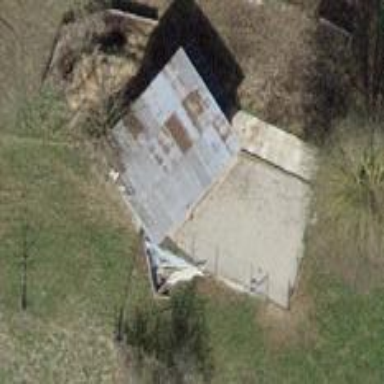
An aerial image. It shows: Barn.